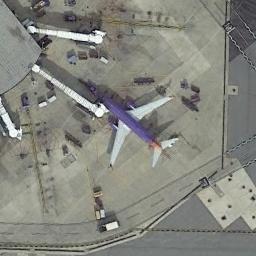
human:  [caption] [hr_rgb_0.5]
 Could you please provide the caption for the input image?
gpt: A blue plane is parked on the open space near the terminal .

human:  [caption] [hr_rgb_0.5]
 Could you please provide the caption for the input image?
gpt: There are three boarding ports and a purple plane .

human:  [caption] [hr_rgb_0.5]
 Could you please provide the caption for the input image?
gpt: A purple plane parked next to a boarding bridge while some facilities around it .

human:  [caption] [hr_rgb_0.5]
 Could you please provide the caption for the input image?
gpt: A blue fuselage plane parked beside a building inside the airport .

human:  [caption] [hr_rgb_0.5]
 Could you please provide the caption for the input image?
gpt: One plane is on the ground next to the building .